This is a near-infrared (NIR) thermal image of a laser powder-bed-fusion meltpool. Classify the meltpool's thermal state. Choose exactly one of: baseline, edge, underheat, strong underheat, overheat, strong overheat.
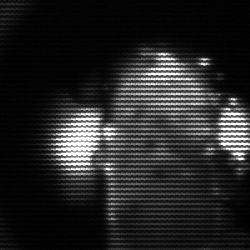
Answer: strong underheat